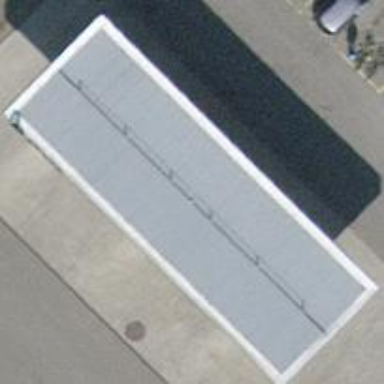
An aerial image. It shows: Fuel station with roof.